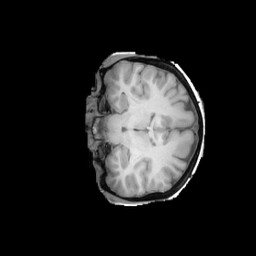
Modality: T1w
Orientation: coronal
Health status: ill
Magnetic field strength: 3 T